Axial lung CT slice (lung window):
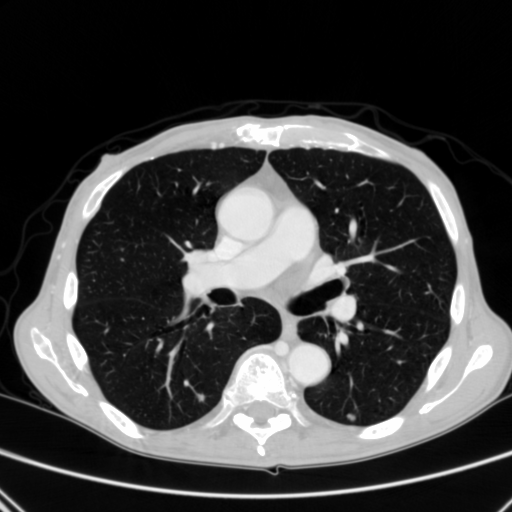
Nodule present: yes
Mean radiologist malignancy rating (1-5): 3.25